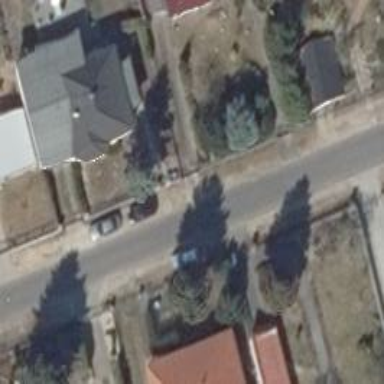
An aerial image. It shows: Footway along the road.